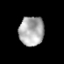
Tissue: prostate
Cell type: Myeloid cells
Senescence score: 0.323
Nuclear area (px): 724
Mean DAPI intensity: 171.083